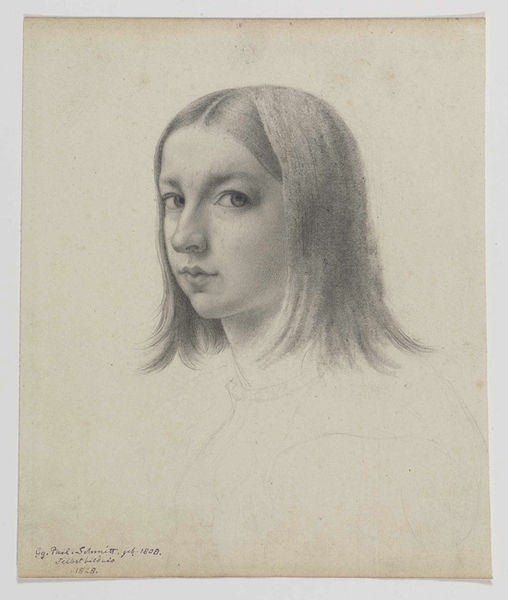
Titel: Jugendliches Selbstbildnis
Künstler: Georg Philipp Schmitt
Standort: Karlsruhe
Institution: Staatliche Kunsthalle Karlsruhe
Schlagwörter: gemälde, haut, kopf, körper, mann, schatten, weiß, gelb, mädchen, brust, bunt, frau, frisur, grau, haar, hell, mund, nase, profil, schwarz, skizze, stirn, zeichnung, blick, alt, blond, jung, arme, augen, gesicht, kragen, lang, rahmen, bild, bildnis, hals, portrait, porträt, schauen, signatur, auge, fransen, haare, lange haare, kind, blatt, augenbrauen, bruststück, kinn, lippen, mittelscheitel, scheitel, schön, traurig, zart, schrift, seitlich, wangen, papier, studie, farben, vergilbt, weis, signiert, rand, streng, starr, glatt, junge frau, junge, nachdenklich, wange, augenbraue, dreiviertelprofil, fein, oberkörper, kurze haare, knabe, unterschrift, links, bub, paul, schönheit, schlicht, schwarzweiss, radierung, gross, halblang, seite, bleistift, proträt, entwurf, kurz, unvollendet, biedermeier, jüngling, halbprofil, seitenprofil, dreiviertelporträt, zeichnun, schüchtern, wulst, strähnen, georg, legende, zeichung, geischt, kindlich, schulterlang, jugendliche, lipen, nade, grosse augen, konterfei, schauend, kinnlang, 1800, 1830, 1820, portrae, glattes haar, strichzeichung, 1828, schulterlanges haar, 1928, schmitt, cbildnis, üprtrait, unkomplett, seitöich, bleistiftg